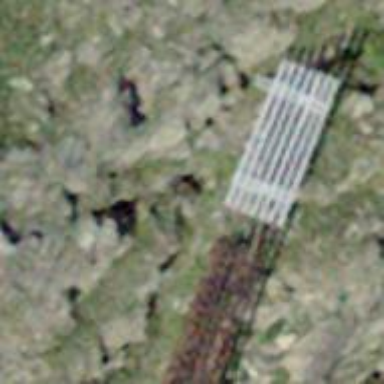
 designed to mitigate snow accumulations in specific area."